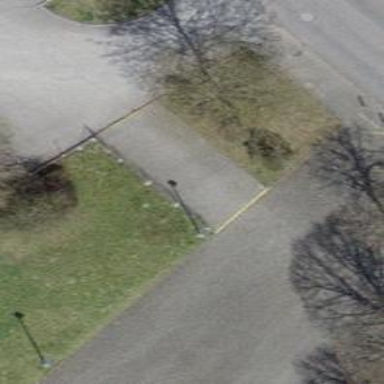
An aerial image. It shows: Bus stop along the road.